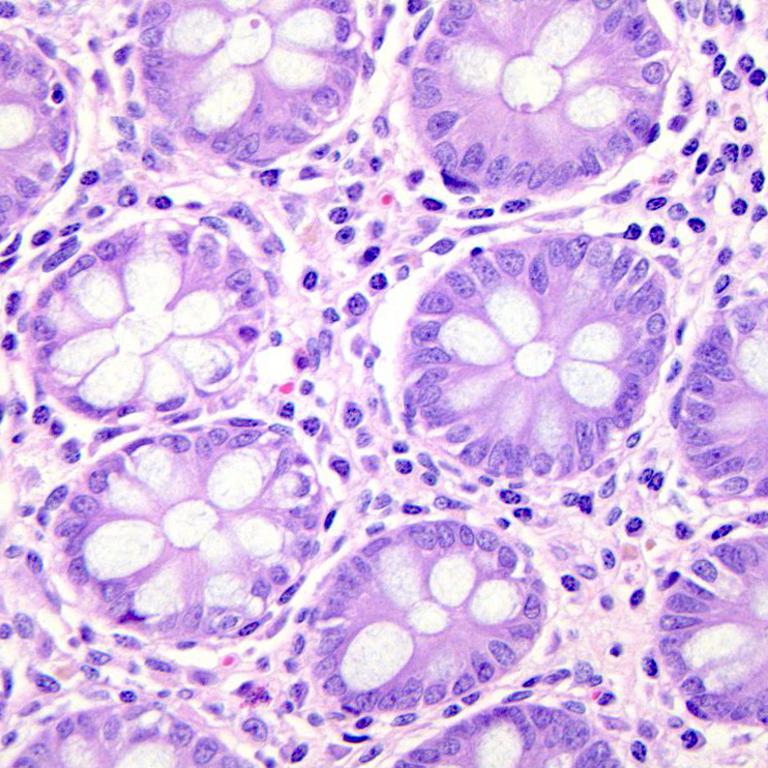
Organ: colon
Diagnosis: benign